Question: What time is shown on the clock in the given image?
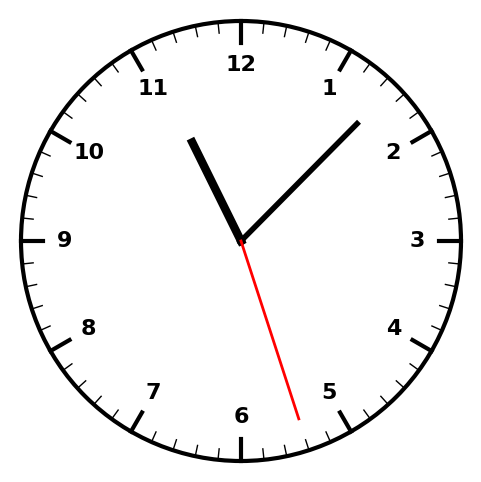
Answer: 11:07:27